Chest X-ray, PA view. Patient: 49 years old, sex M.
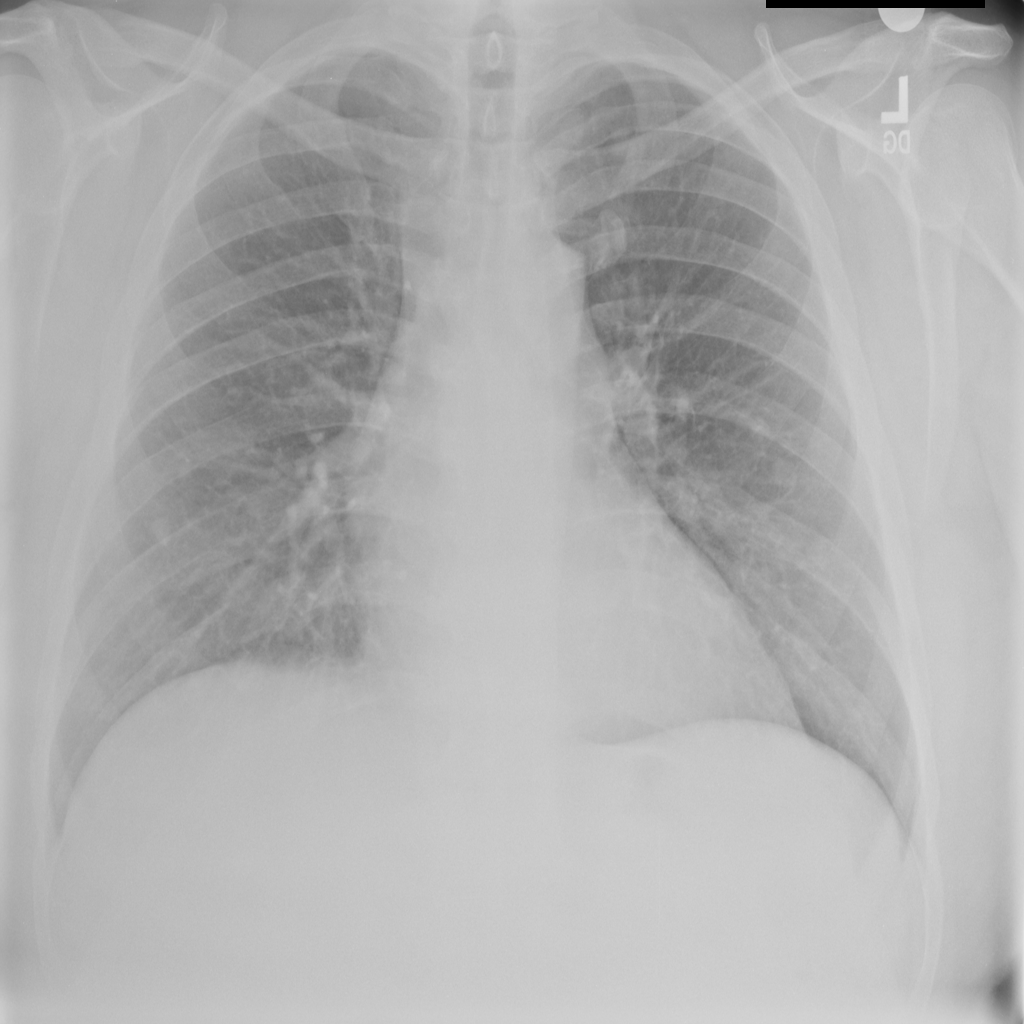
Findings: No Finding